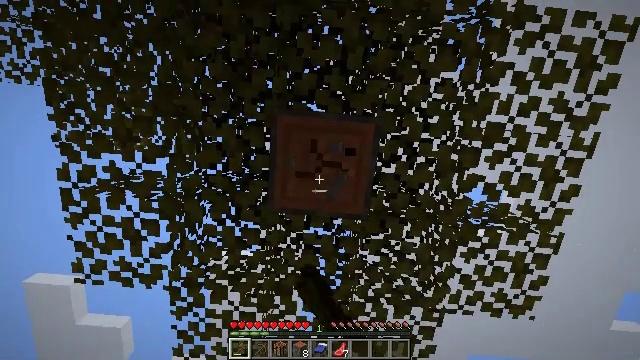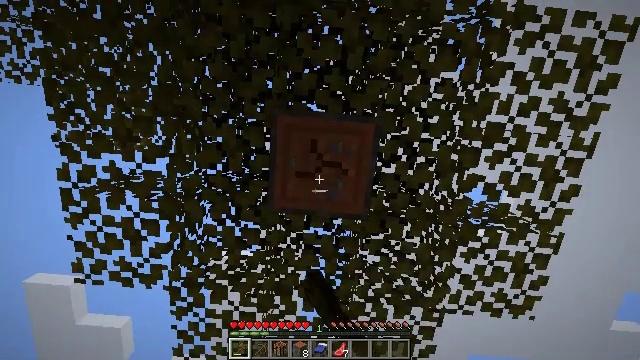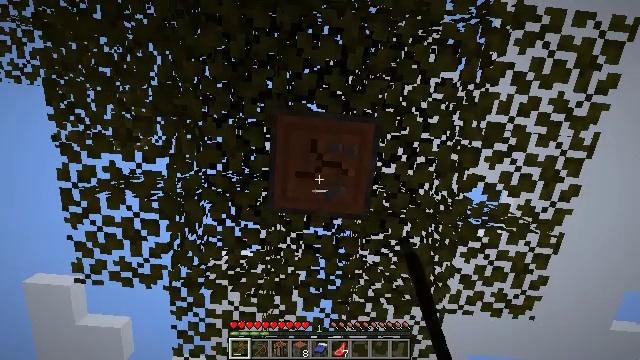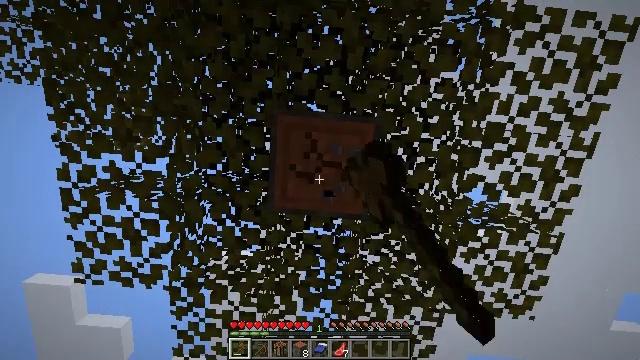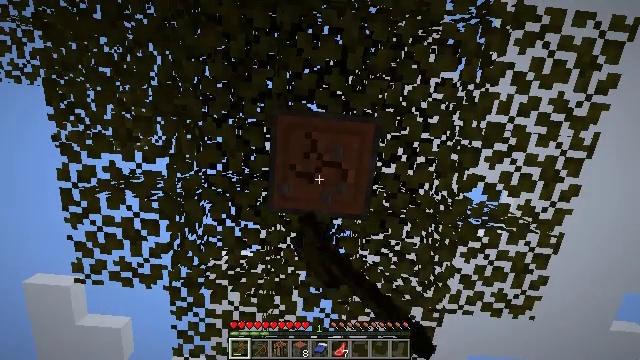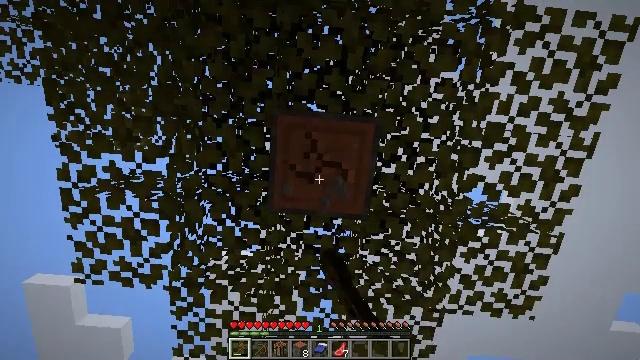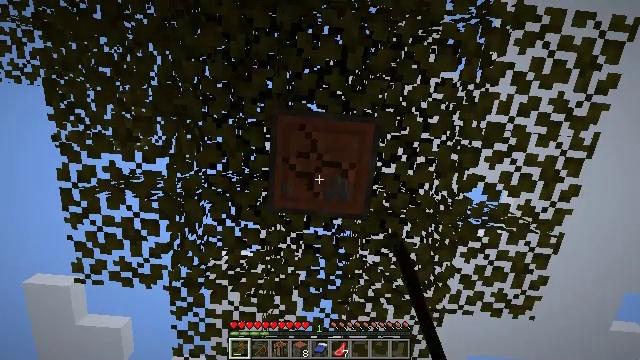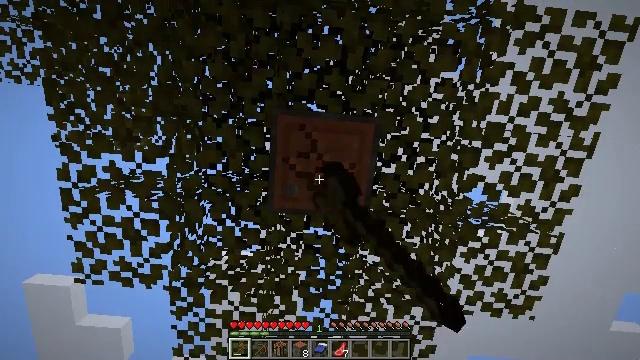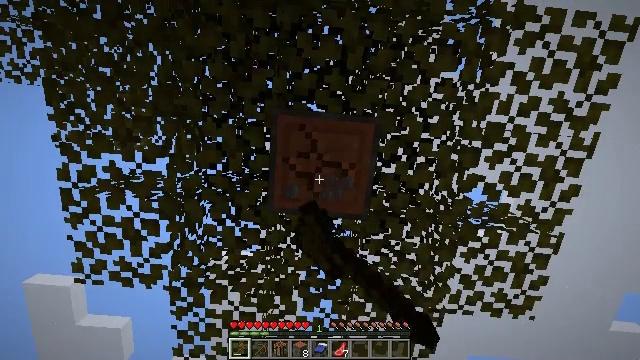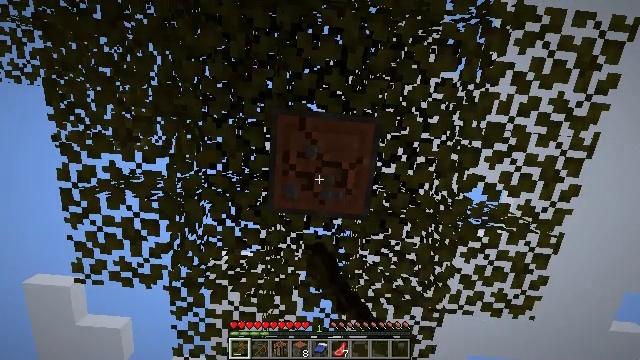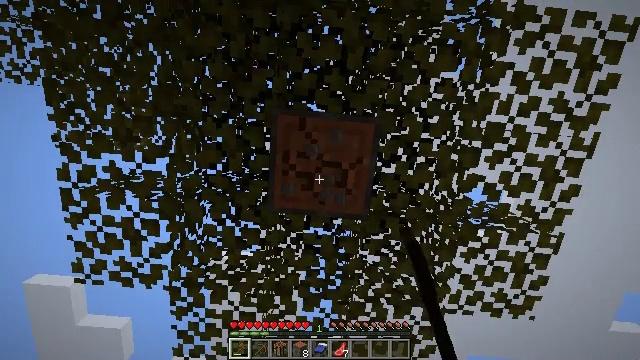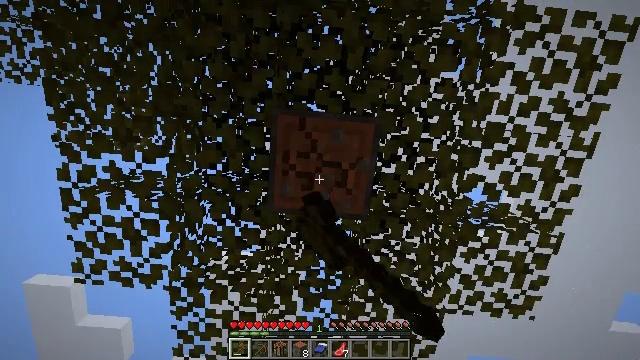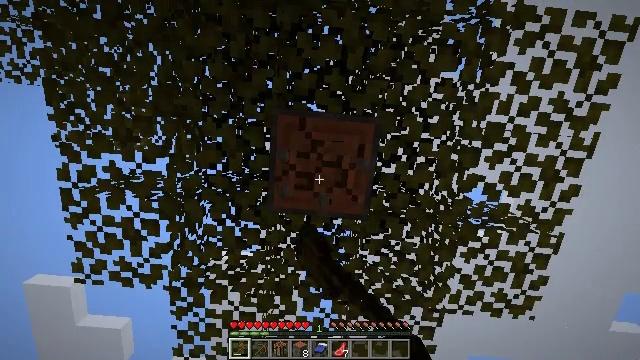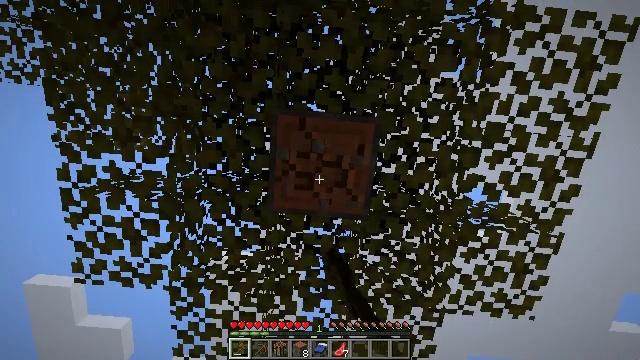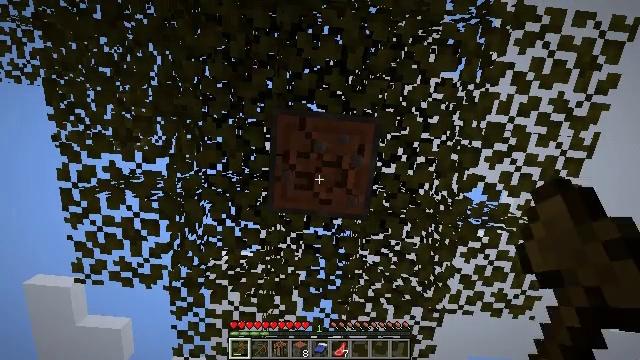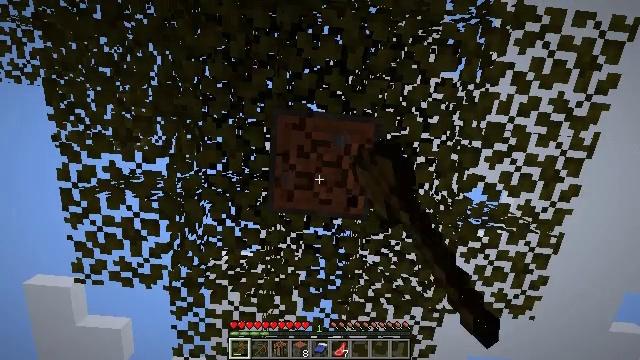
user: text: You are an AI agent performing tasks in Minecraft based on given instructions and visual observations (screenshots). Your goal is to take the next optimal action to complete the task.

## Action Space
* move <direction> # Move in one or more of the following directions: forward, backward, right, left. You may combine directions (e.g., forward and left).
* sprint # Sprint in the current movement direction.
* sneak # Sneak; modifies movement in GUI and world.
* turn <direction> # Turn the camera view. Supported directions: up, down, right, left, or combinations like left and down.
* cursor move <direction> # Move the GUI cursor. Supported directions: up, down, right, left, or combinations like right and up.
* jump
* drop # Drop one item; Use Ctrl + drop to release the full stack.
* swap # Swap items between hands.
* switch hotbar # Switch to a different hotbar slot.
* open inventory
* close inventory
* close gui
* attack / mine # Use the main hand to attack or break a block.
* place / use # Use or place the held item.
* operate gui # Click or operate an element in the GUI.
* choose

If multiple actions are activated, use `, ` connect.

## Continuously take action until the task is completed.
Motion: motion action
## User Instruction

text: Gather the acacia log for building.
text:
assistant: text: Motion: attack / mine
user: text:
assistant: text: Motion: attack / mine
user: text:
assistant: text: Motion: attack / mine
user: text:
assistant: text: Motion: attack / mine
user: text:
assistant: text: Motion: attack / mine
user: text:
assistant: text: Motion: attack / mine
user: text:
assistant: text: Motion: attack / mine
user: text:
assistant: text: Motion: attack / mine
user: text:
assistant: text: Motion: attack / mine
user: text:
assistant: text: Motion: attack / mine
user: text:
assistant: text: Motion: attack / mine
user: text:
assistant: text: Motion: attack / mine
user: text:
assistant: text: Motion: attack / mine
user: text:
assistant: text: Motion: attack / mine
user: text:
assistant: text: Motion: attack / mine
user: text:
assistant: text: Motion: attack / mine
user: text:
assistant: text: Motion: attack / mine
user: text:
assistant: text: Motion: attack / mine
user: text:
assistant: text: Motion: turn up, attack / mine
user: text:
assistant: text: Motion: turn up, attack / mine
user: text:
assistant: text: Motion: turn up, attack / mine
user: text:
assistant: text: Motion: attack / mine
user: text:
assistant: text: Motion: attack / mine
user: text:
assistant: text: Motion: attack / mine
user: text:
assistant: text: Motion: attack / mine
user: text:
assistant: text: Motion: attack / mine